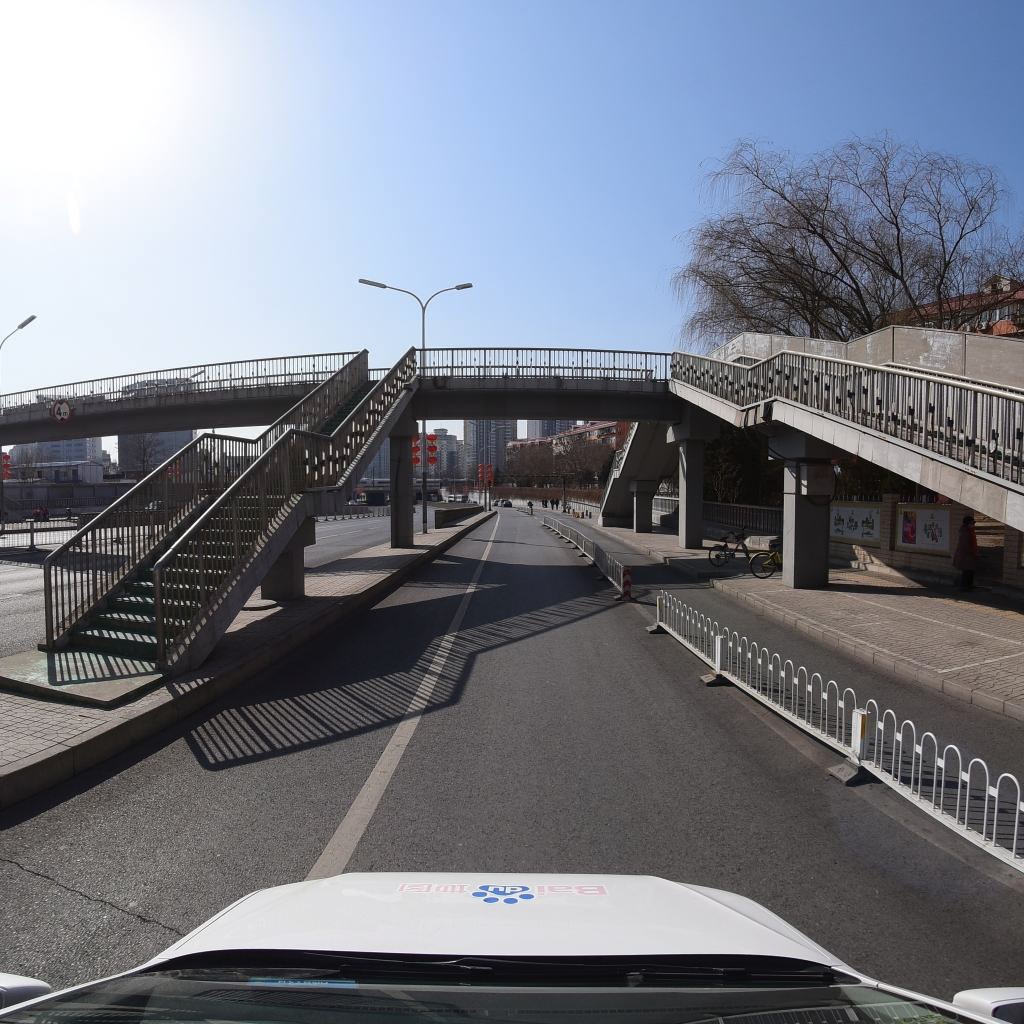
Region: Fengtai
Road damage annotations: transverse crack